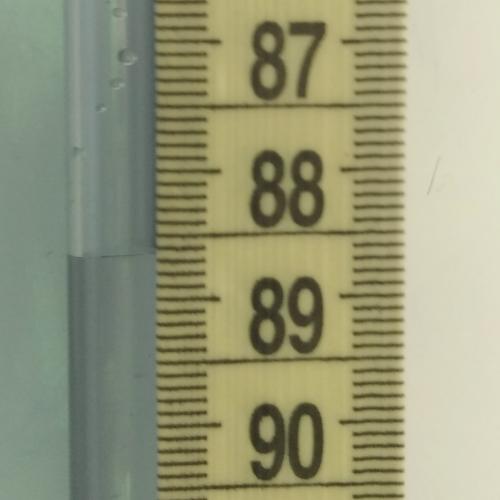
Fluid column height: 88.7 cm